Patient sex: M
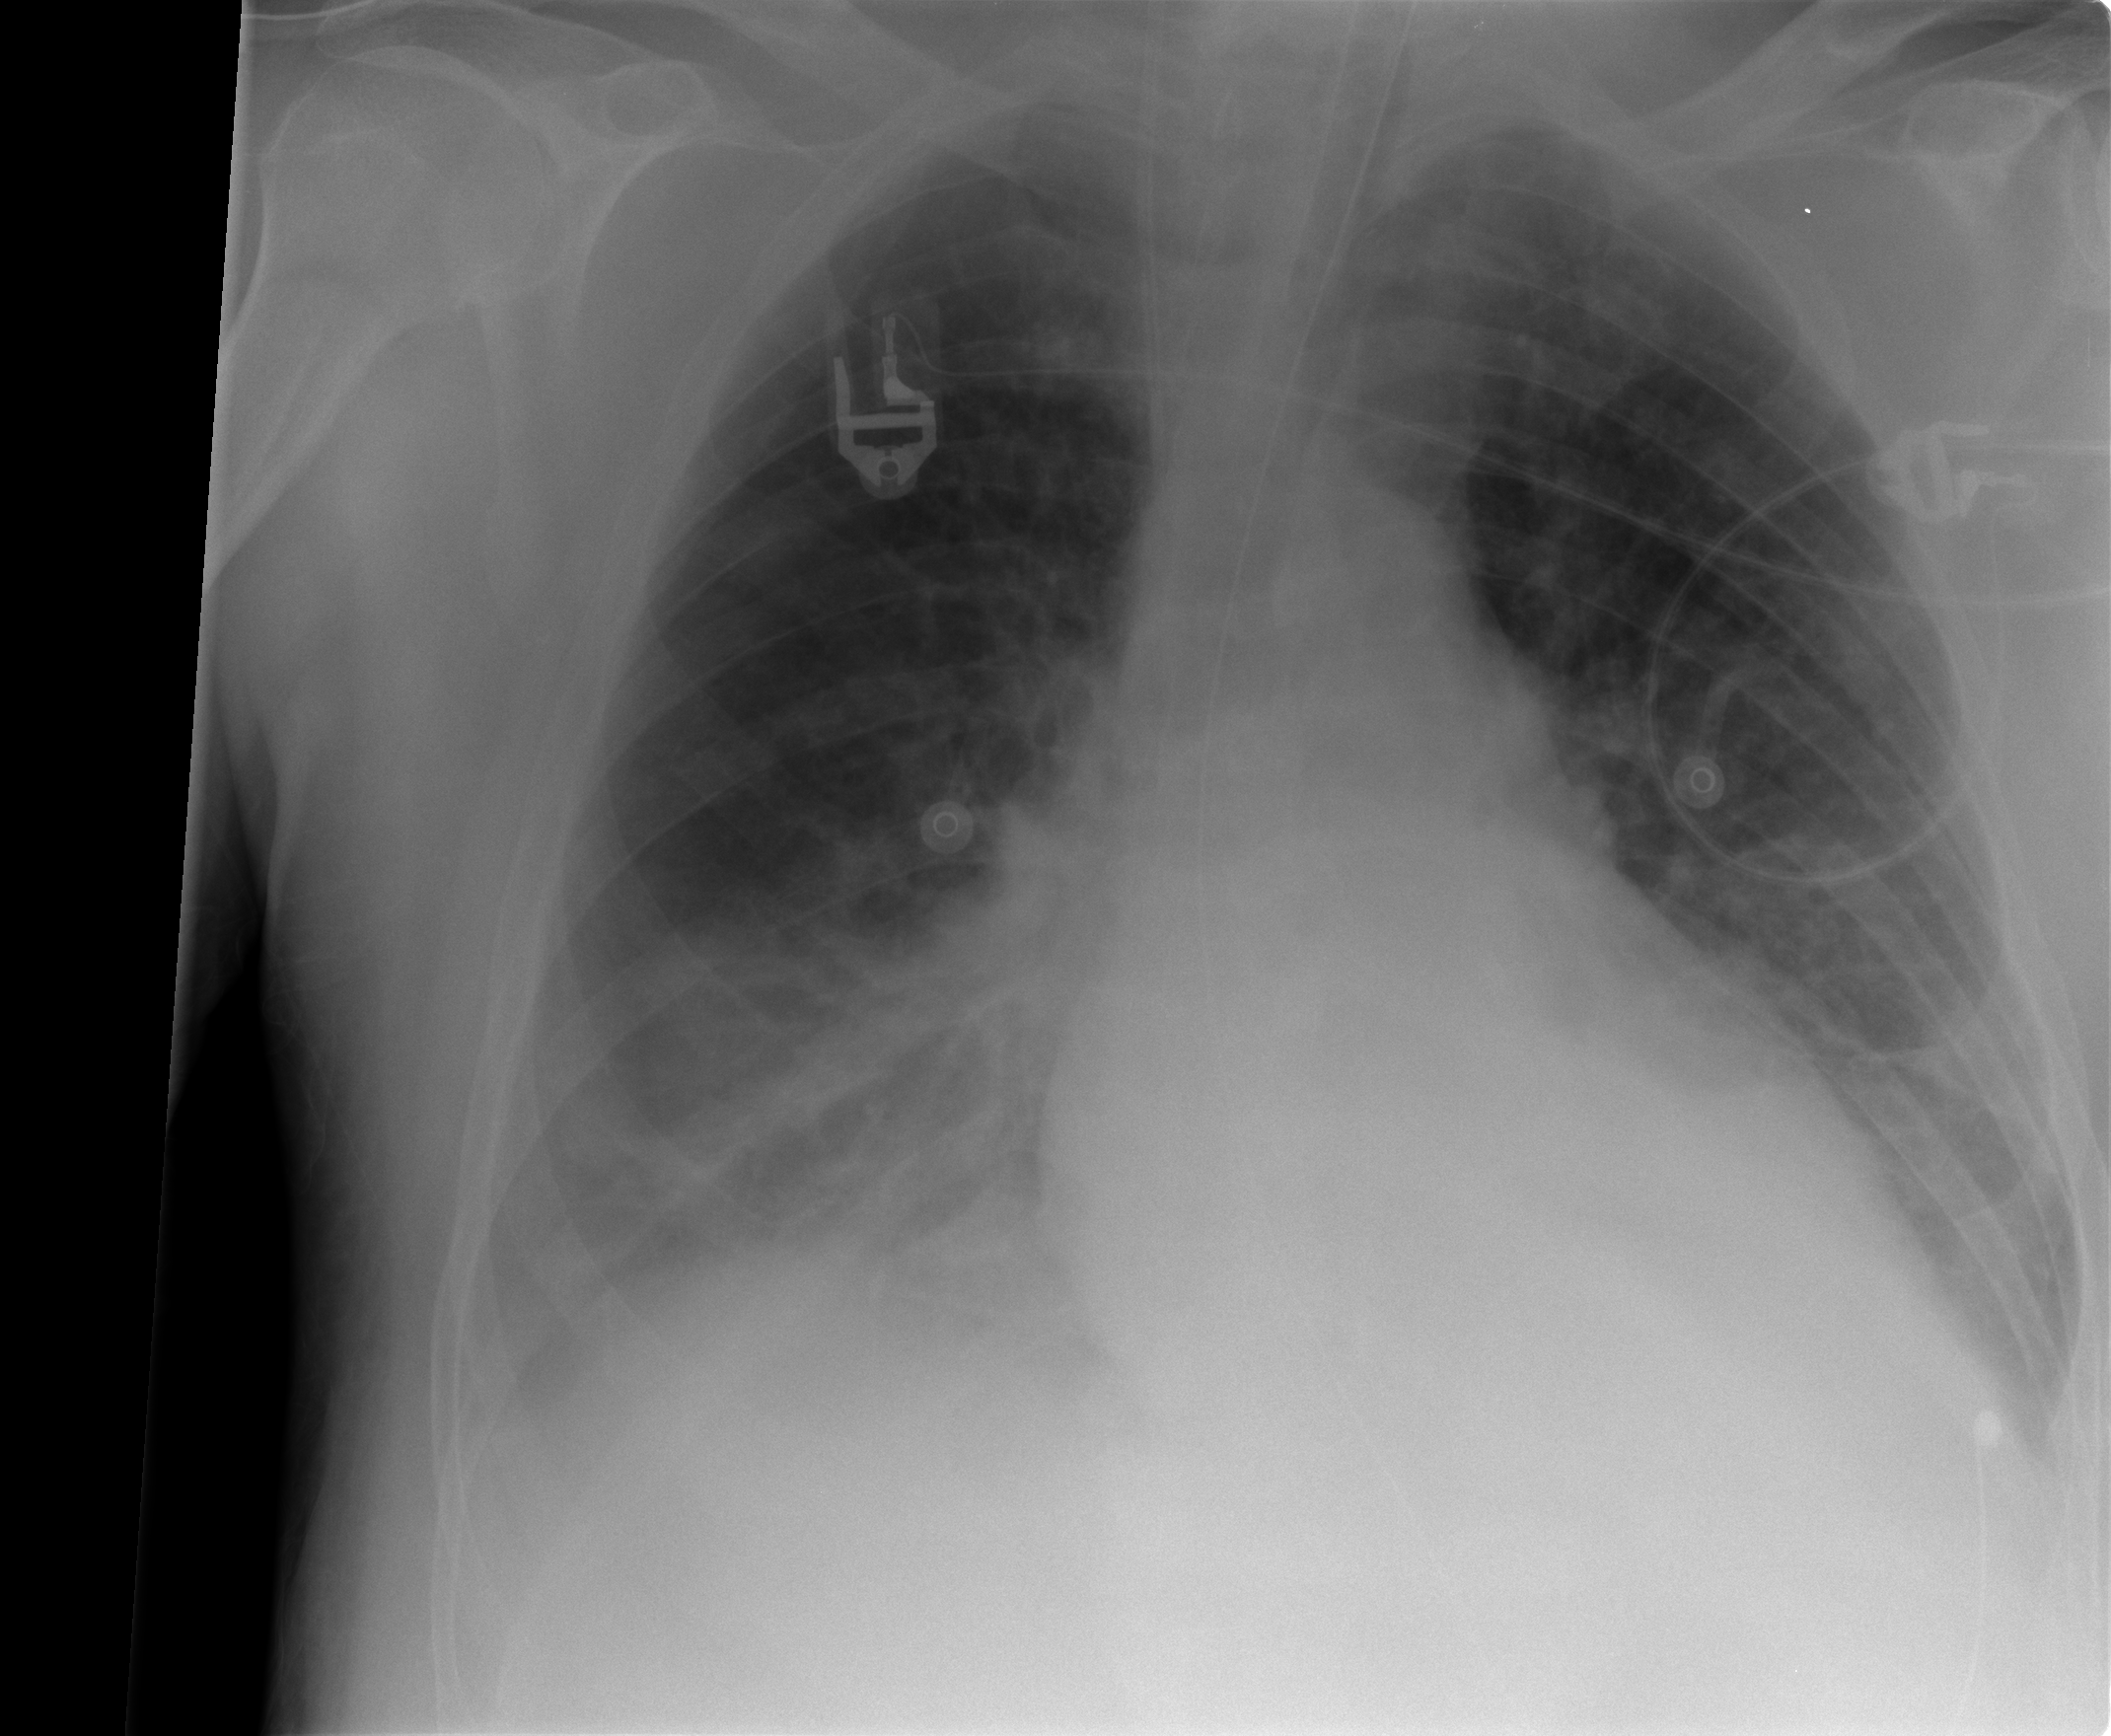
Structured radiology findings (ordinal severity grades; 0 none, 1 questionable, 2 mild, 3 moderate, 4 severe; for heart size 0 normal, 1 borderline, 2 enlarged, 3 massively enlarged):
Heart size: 0
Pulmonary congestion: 2
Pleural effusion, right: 2
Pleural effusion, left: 2
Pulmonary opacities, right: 1
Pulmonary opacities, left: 0
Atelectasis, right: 2
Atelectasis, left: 2